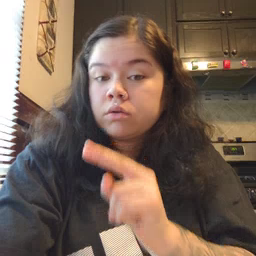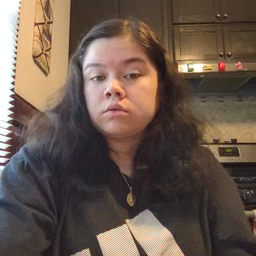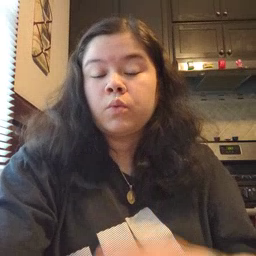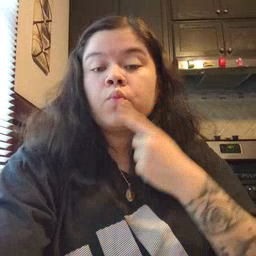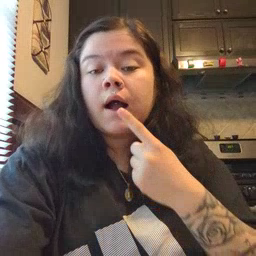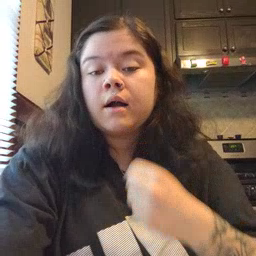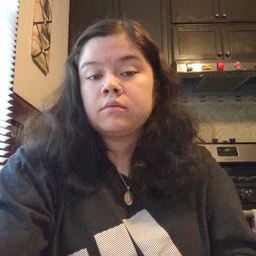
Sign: red